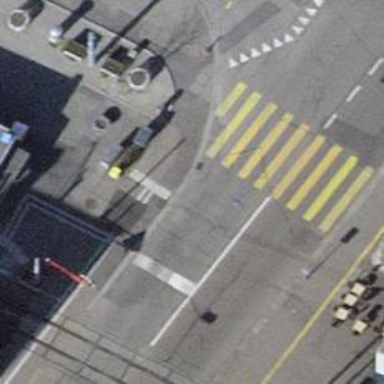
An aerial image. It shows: Kerb barrier.